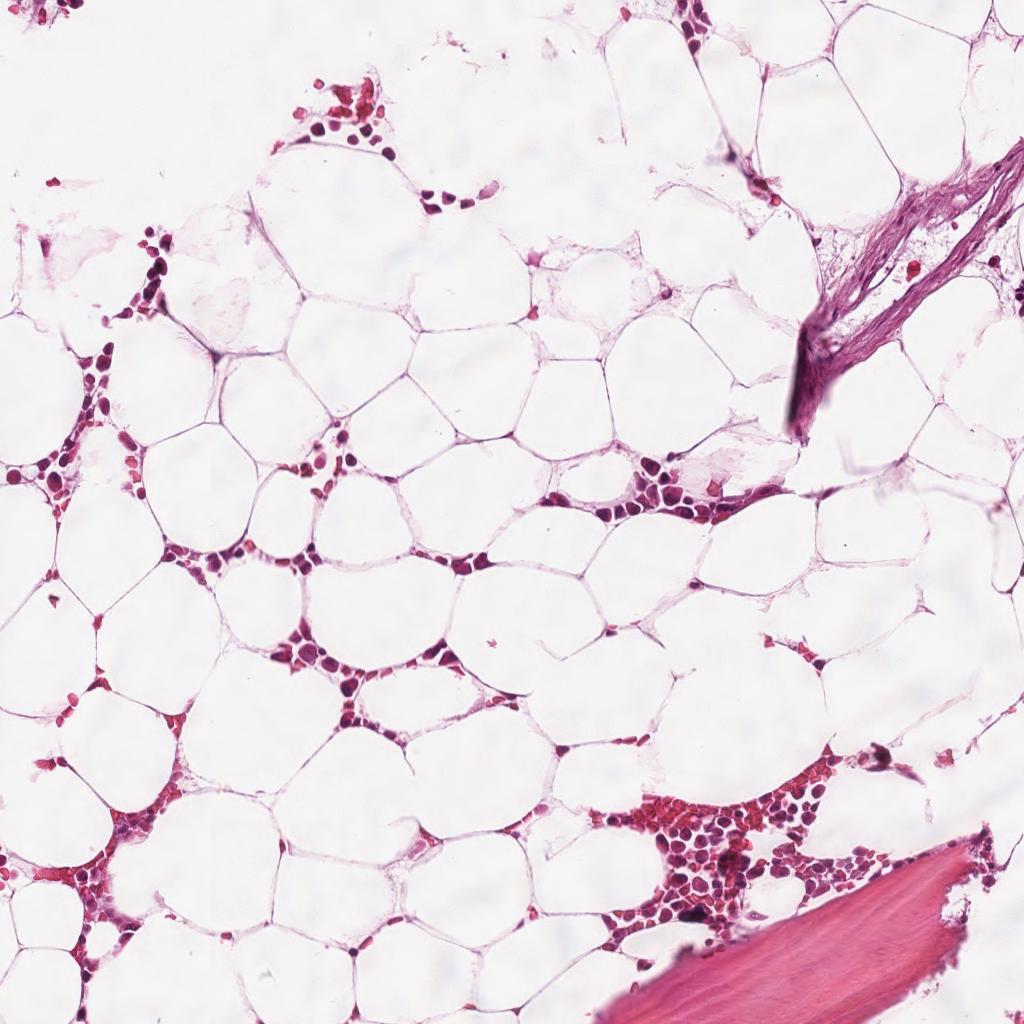
Label: Non-Tumor